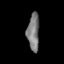
Tissue: prostate
Cell type: Epithelial cells
Senescence score: 0.3396
Nuclear area (px): 445
Mean DAPI intensity: 120.155